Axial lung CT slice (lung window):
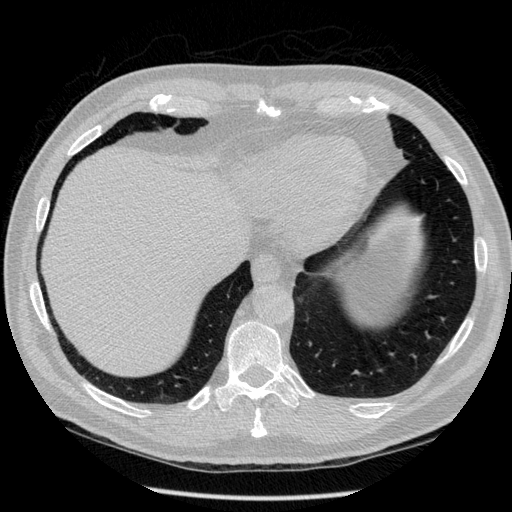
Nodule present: no